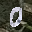
Label: 0